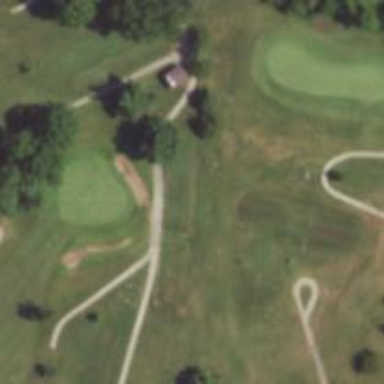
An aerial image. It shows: Footway that doubles as golf path.